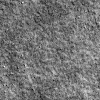
Atmospheric dust classification: not_dusty